Field crop: tomato
Growth stage: 1
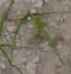
Species: cyperus